Question: What would be the reg-ex expression be to find urls that contains both "subsciption" and "stock" in any order
/pay//confirmation?utk=67&key=<PHONE>&efnc=d949fcf32f36e695b6f415ff20e47a20&=91
I'm trying to use this for filtering within Google Analytics.
Iv looked at other answers such as <URL>:
And they suggest this syntax:
(?=.*subscription)(?=.*stock) but this isn't even accepted as valid regex.

This produces the message "Your data request includes an invalid regular expression."
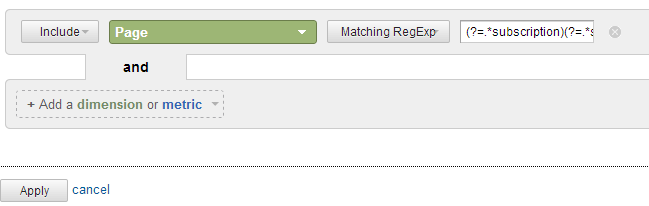
Answer: If you're matching a string that with some text in between (in ):
'''
(subscription.+stock|stock.+subscription)
'''